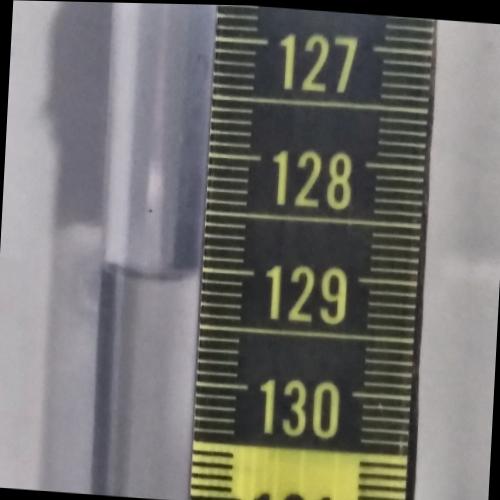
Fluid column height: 129.1 cm